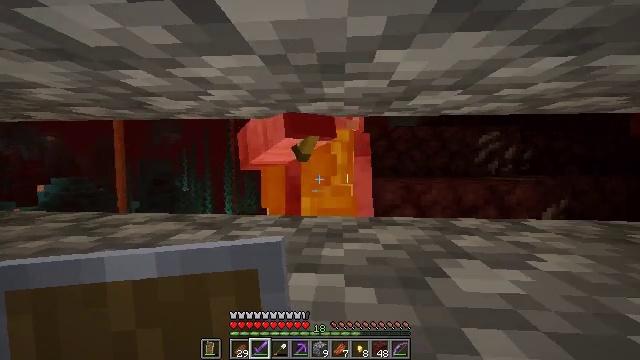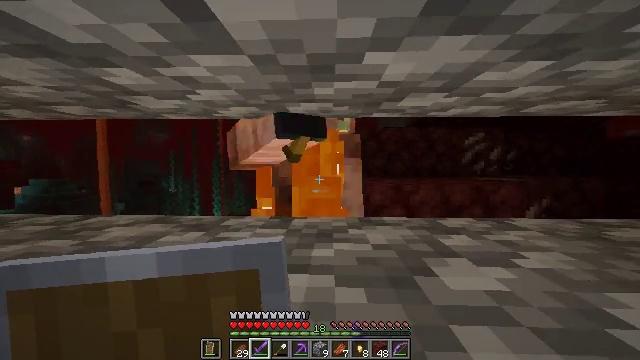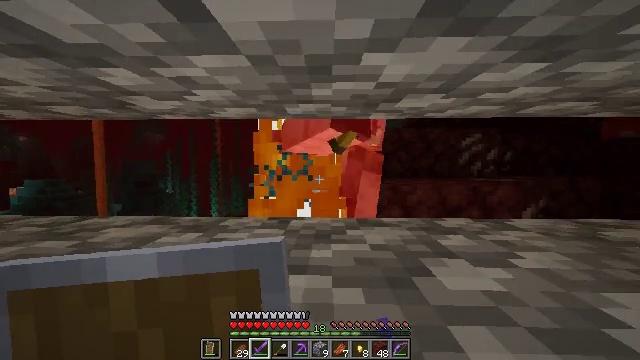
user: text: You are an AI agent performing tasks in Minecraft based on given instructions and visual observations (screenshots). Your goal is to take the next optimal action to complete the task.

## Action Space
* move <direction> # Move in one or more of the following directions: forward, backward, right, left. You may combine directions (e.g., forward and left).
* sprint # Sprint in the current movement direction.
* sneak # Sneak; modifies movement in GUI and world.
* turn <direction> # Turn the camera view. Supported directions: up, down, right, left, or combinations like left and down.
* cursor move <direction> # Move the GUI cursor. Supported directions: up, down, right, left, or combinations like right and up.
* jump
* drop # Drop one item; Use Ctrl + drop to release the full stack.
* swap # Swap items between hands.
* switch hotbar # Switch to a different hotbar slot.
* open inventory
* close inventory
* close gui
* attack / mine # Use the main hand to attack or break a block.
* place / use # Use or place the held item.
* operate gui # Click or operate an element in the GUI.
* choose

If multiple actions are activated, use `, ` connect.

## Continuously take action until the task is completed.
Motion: motion action
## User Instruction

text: Fight the piglin.
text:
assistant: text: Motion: sneak, turn right
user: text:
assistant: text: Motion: sneak
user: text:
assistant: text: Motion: sneak